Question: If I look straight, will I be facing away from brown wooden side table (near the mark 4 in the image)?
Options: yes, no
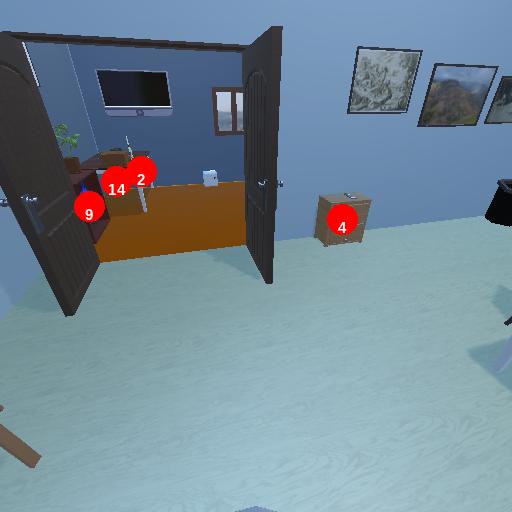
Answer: yes